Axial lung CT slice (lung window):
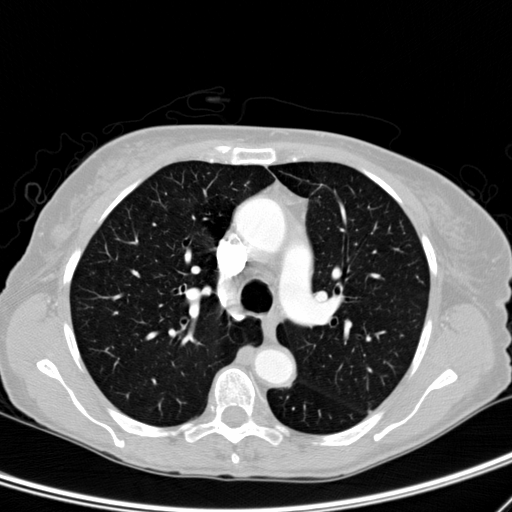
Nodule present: no